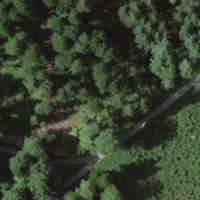
EUNIS habitat code: 44
Species observed at this site:
Impatiens parviflora